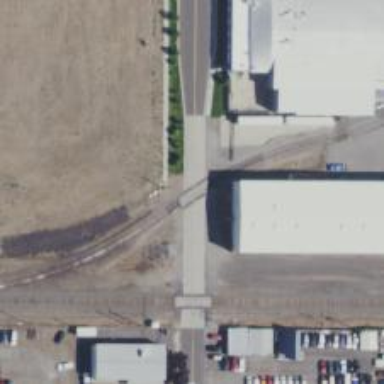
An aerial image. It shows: Level crossing along the railway.